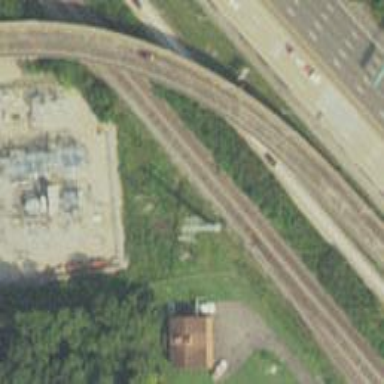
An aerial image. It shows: Junction on the railway.